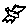
Label: bird